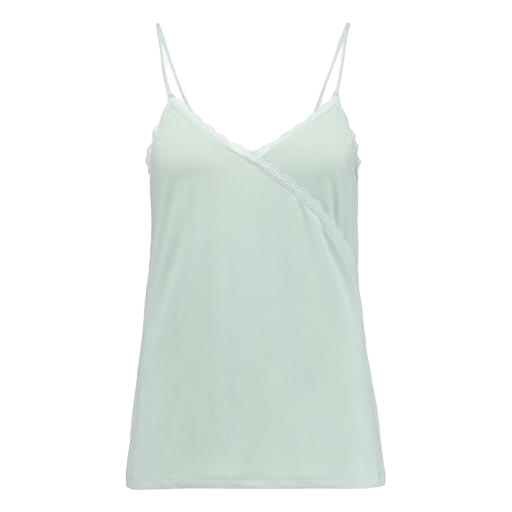
green women's cami, line cami, green cami, white background